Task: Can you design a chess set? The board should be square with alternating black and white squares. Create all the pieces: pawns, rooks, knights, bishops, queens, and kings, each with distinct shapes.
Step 4977:
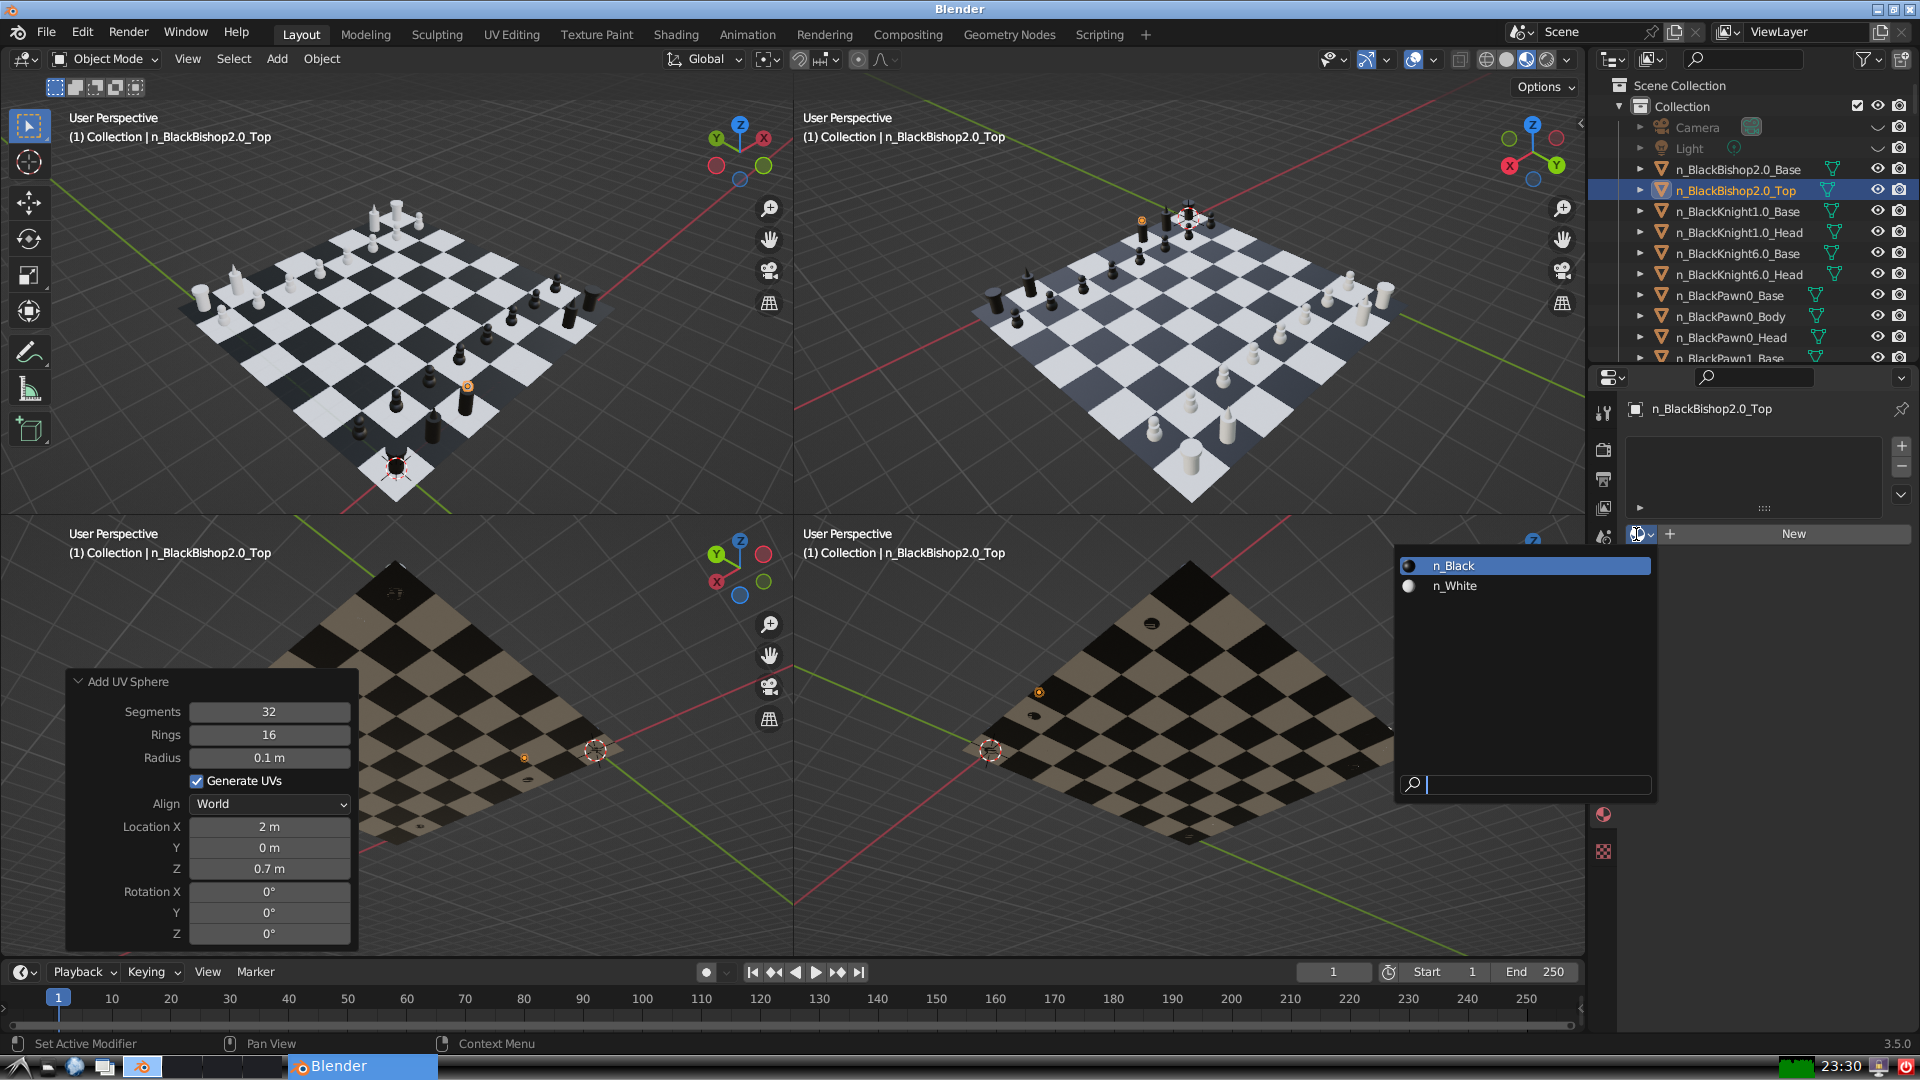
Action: input_text: n_Black